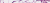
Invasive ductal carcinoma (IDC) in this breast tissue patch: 0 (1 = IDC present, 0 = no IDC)